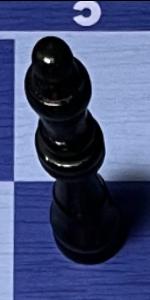
Label: Queen_Black